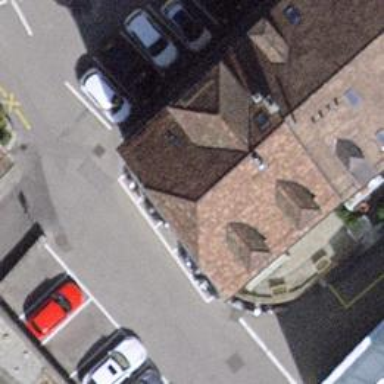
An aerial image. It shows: Bank.